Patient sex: M
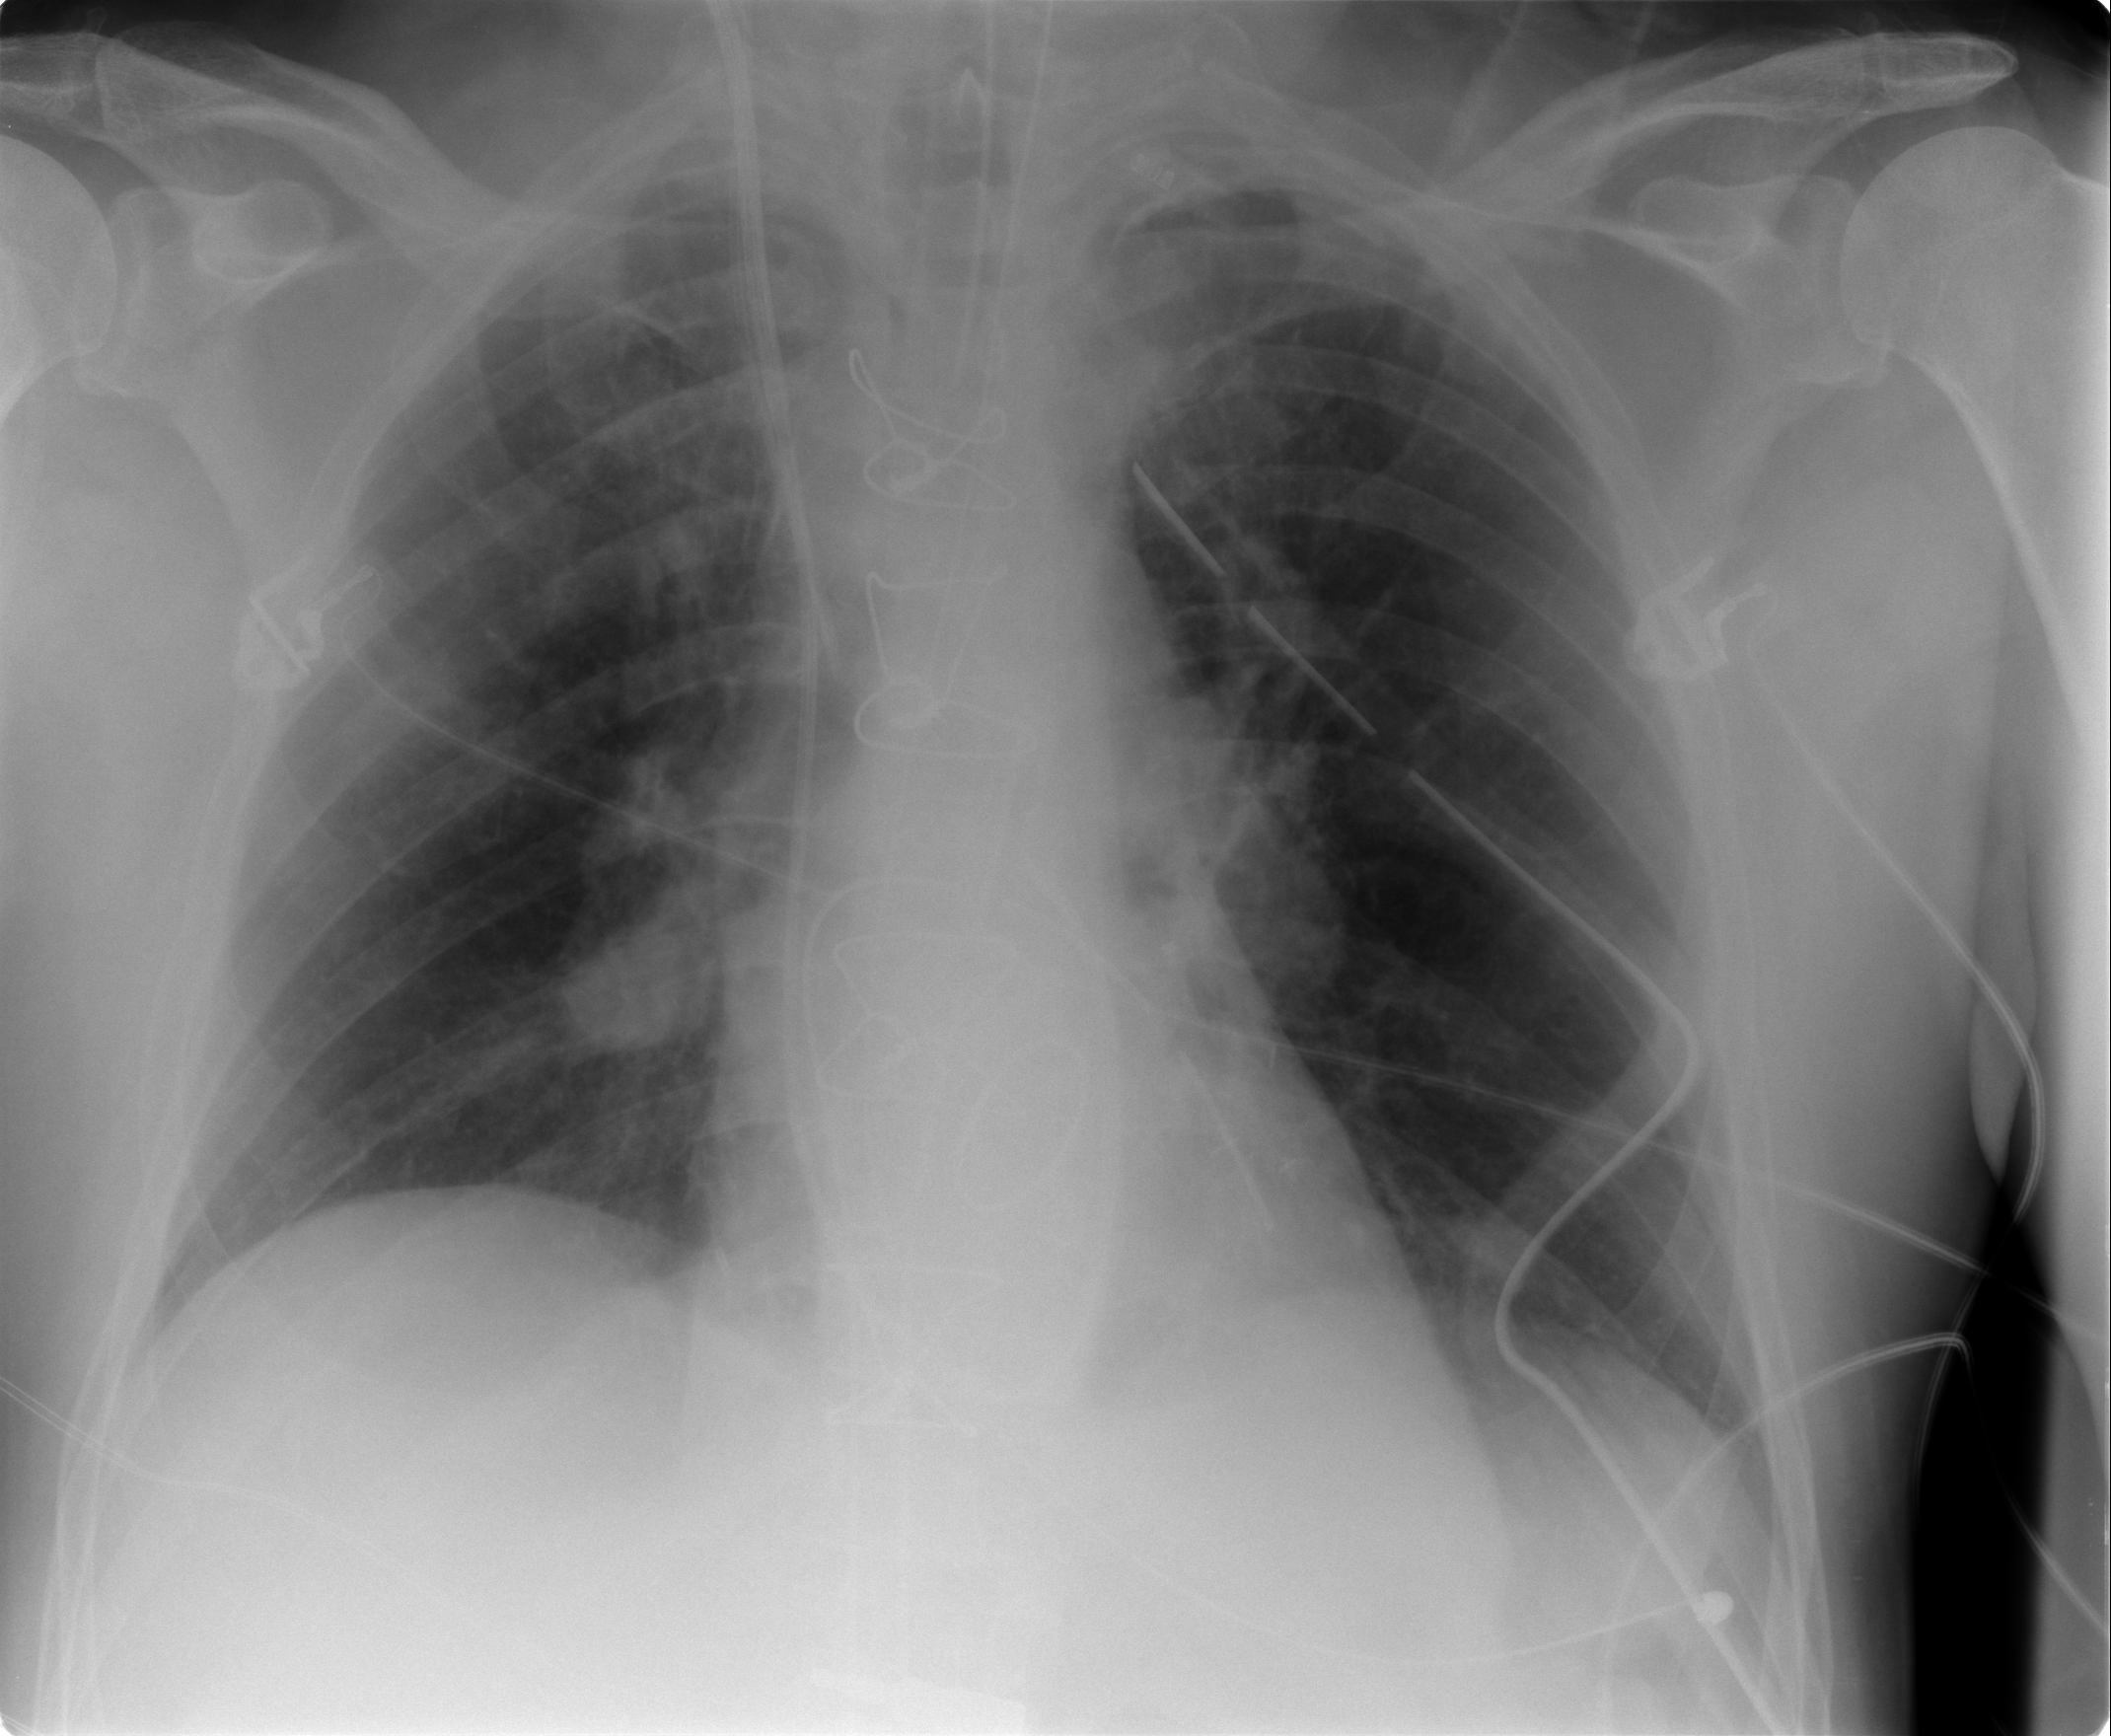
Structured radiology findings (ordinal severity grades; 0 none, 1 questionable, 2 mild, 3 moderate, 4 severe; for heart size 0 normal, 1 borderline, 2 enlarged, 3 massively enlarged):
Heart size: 0
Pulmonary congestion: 0
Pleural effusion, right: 0
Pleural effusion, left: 0
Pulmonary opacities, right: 0
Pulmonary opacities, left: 0
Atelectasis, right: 2
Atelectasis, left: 2